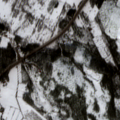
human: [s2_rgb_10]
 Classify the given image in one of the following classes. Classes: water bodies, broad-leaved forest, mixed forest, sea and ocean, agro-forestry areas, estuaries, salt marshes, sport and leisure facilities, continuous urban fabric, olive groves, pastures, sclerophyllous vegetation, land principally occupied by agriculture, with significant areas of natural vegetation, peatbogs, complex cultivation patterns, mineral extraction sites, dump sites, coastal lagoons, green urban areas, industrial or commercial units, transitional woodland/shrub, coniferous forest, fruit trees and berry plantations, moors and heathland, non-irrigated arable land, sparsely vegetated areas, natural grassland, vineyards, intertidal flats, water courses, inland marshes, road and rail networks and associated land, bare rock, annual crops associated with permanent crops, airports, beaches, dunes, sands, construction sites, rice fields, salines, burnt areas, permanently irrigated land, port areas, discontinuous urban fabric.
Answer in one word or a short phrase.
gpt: land principally occupied by agriculture, with significant areas of natural vegetation, transitional woodland/shrub